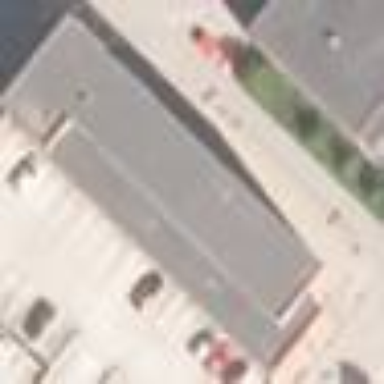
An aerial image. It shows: Apartment building with flat roof.